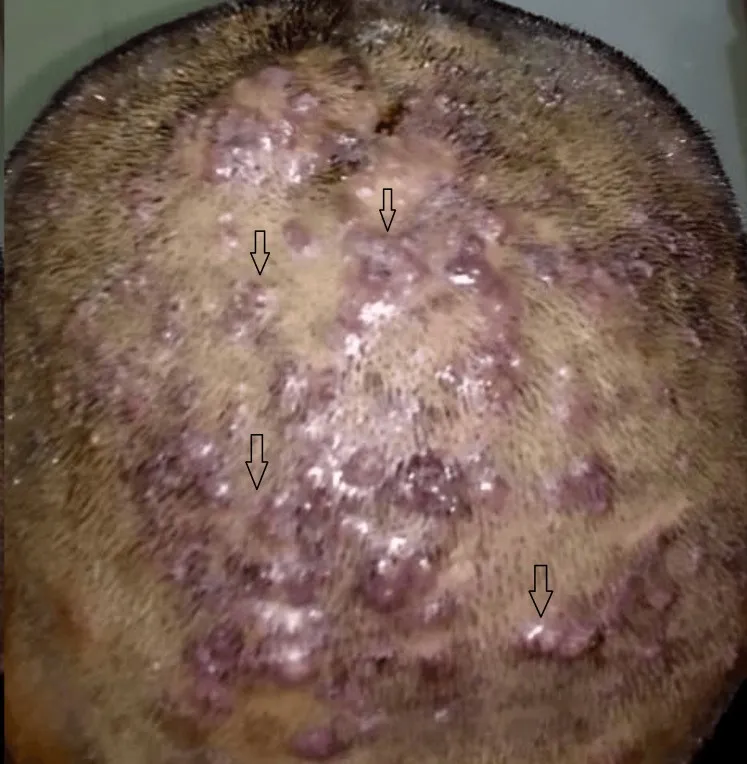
Multiple nodulocystic lesions are present on the occipital and crown area of the scalp (black arrows).
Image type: medical_photograph (skin_photograph)